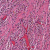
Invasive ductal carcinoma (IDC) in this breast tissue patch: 0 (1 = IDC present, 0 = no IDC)